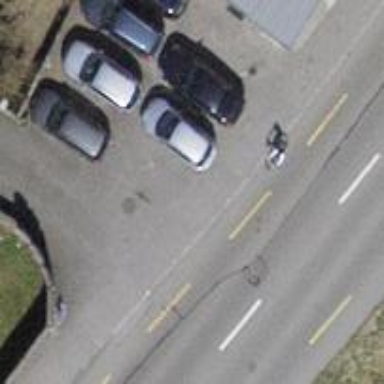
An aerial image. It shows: Sidewalk along the footway.